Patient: sex F, age 32
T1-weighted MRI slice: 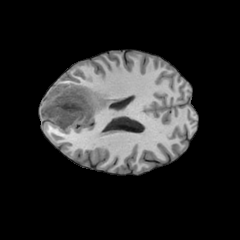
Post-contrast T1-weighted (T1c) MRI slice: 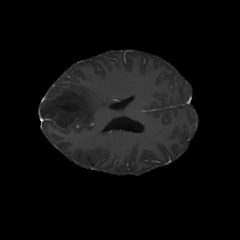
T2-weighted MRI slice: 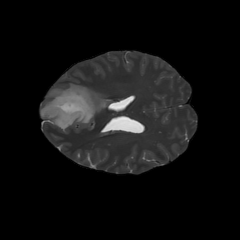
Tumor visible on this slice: yes
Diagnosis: Astrocytoma, IDH-mutant
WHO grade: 3